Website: lowes
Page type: billing-address
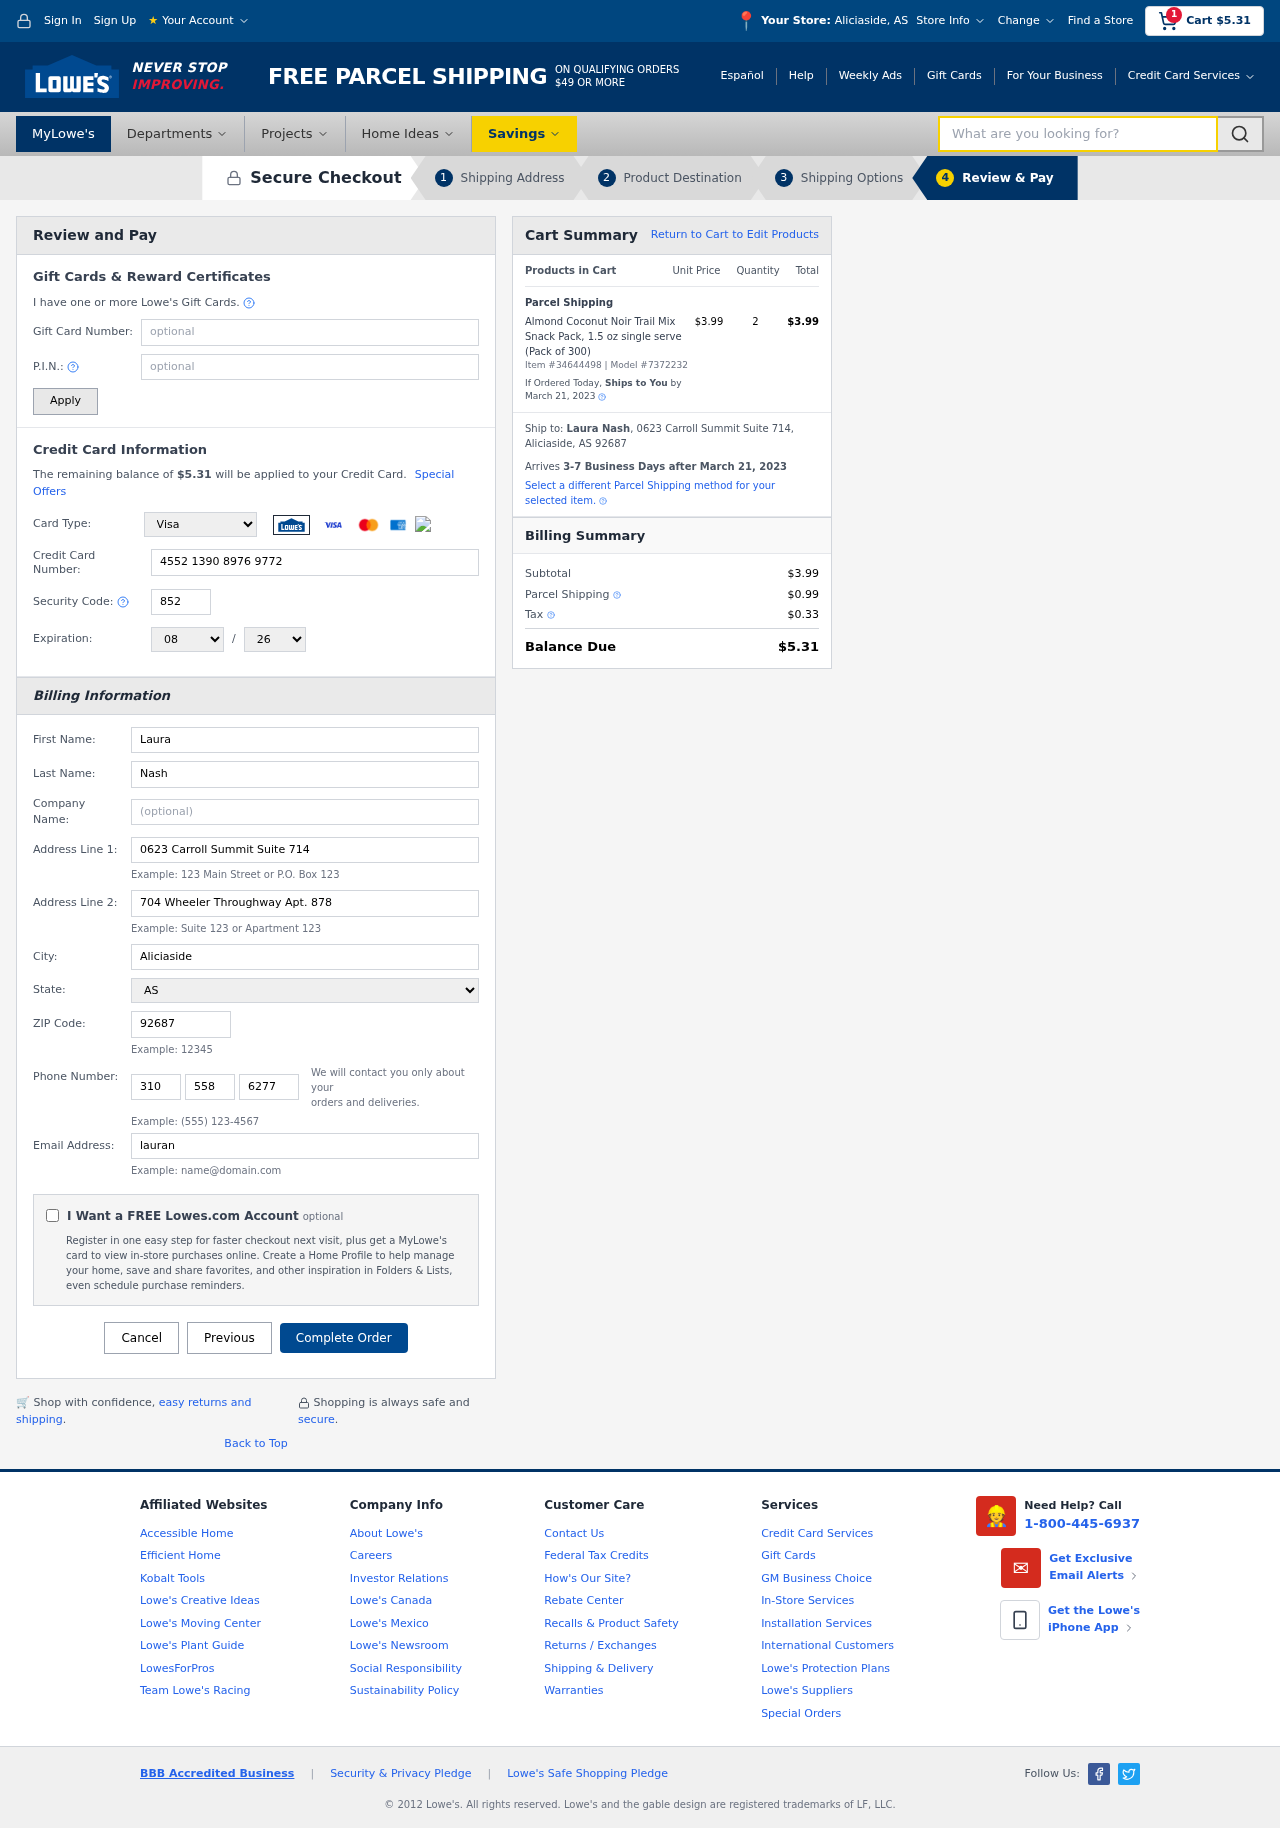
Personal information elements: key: PII_CARD_CVV
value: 852
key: PII_CARD_EXPIRY_MONTH
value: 08
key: PII_CARD_EXPIRY_YEAR
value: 26
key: PII_CARD_NUMBER
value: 4552 1390 8976 9772
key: PII_CARD_TYPE
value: Visa
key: PII_CITY
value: Aliciaside
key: PII_CITY_STATE
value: Aliciaside, AS
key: PII_EMAIL
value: lauranash@gmail.com
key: PII_FIRSTNAME
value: Laura
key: PII_FULLNAME
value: Laura Nash
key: PII_LASTNAME
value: Nash
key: PII_PHONE_AREA
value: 310
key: PII_PHONE_PREFIX
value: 558
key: PII_PHONE_SUFFIX
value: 6277
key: PII_POSTCODE
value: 92687
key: PII_STATE
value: AS
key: PII_STREET
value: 0623 Carroll Summit Suite 714
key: PII_STREET2
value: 704 Wheeler Throughway Apt. 878
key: PII_CITY_STATE_ZIP
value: Aliciaside, AS 92687
Product elements: key: PRODUCT1_NAME
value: Almond Coconut Noir Trail Mix Snack Pack, 1.5 oz single serve (Pack of 300)
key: PRODUCT1_PRICE
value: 3.99
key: PRODUCT1_QUANTITY
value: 2
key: PRODUCT_ITEM_NUMBER
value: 34644498
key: PRODUCT_MODEL_NUMBER
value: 7372232
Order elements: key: ORDER_SUBTOTAL
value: $5.31
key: ORDER_TOTAL
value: $5.31
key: ORDER_SHIPPING_DATE
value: March 21, 2023
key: ORDER_SUBTOTAL
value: $3.99
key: ORDER_DELIVERY_DATE
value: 3-7 Business Days after March 21, 2023
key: ORDER_SHIPPING_DATE2
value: March 21, 2023
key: ORDER_SUBTOTAL2
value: $3.99
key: ORDER_SHIPPING_COST
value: $0.99
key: ORDER_TAX
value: $0.33
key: ORDER_TOTAL2
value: $5.31
Search elements: key: HEADER_SEARCH
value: What are you looking for?